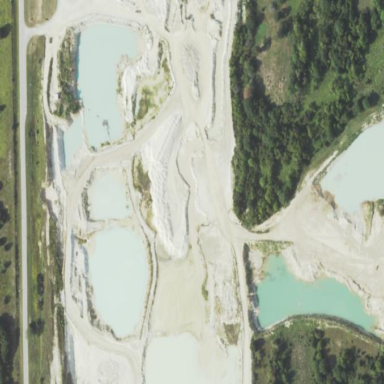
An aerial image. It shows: Quarry area.